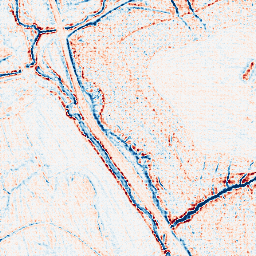
Category: edge_preserving
Decomposition family: anisotropic_diffusion
Decomposition parameters: iterations: 10
kappa: 30
gamma: 0.1
Upsampling method: sinc_hamming
Upsampling parameters: scale: 8
kernel_size: 8
Upsampling scale: 8